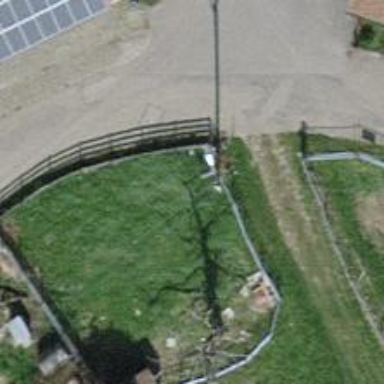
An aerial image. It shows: Utility pole in the area.